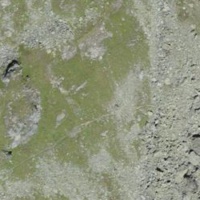
EUNIS habitat code: 48
Species observed at this site:
Geum reptans